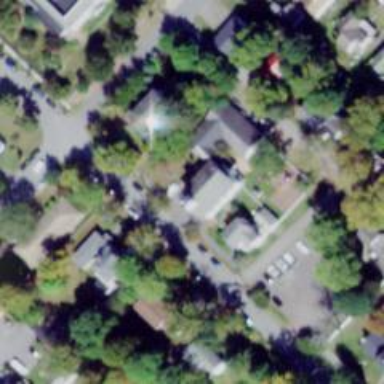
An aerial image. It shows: Kindergarten.